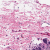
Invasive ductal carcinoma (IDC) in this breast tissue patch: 0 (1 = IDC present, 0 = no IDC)